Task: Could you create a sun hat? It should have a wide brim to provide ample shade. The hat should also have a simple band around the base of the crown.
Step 139:
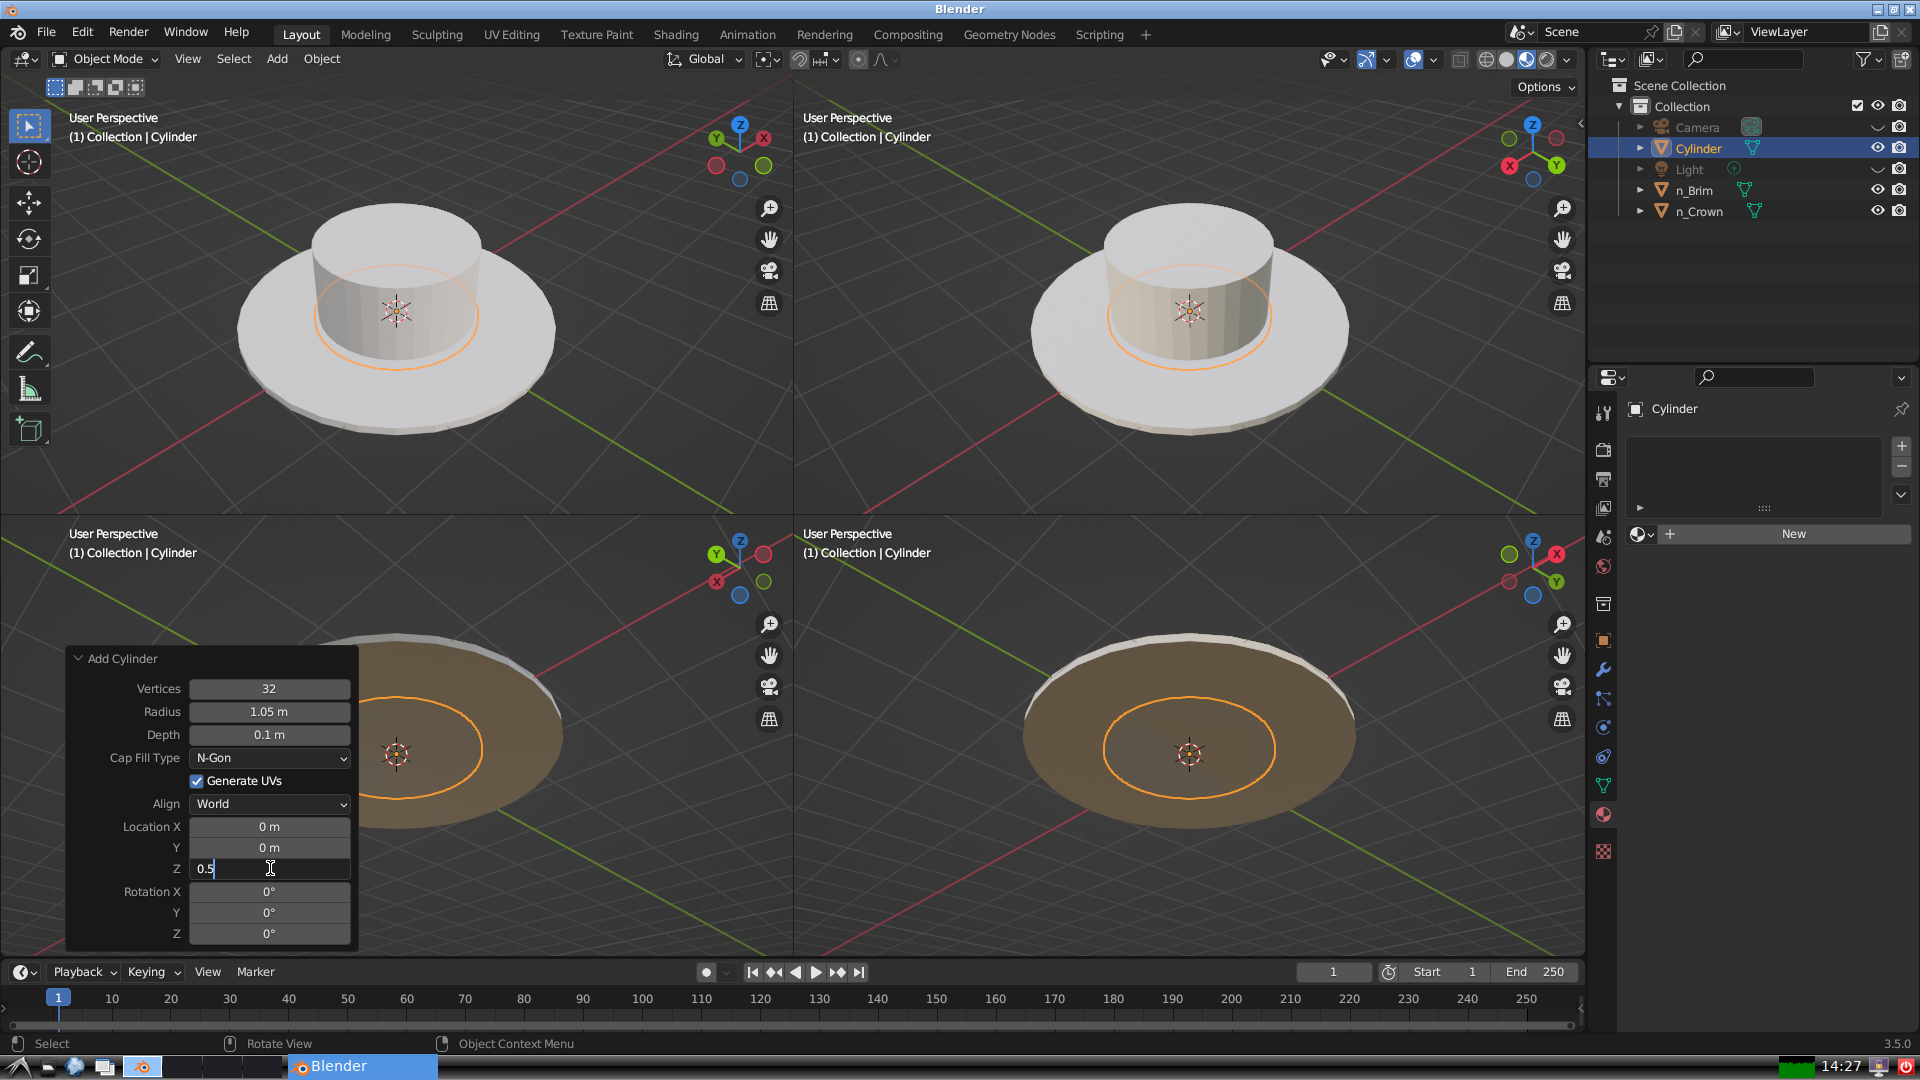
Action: {"key_press": ['Return']}